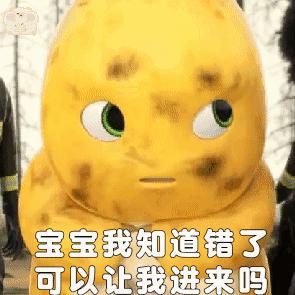
Label: nailong